Question: I want to convert my b&w image(.png) to binary array(black is 1 white is 0). I have written some code, but it's not working. Error says: argument 2 to map() must support iteration.
Here is my code:
'''
from PIL import Image
from resizeimage import resizeimage
import sys
def threshold(col):
s = sum(col)
return int(s > 255 * 3 // 2)
img = Image.open("filename.png")
ratio = float((img.size[1]) / (img.size[0]))
img = resizeimage.resize_cover(img, [100, int(ratio * 100)])
pixels = img.getdata()
binary = list(map(threshold, img))
array2d = [binary[i * img.size[0] : (i+1) * img.size[0]] for i in range(img.size[1])]
print('
'.join(''.join(map(str, line)) for line in array2d))
'''
Here is the image:

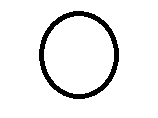
Answer: You need to convert your image to grayscale first, since PIL opens it as RGB. Then, invert the 0 & 255 values. Then, you can convert the non-zero values to 1. Here's one way:
'''
from PIL import Image
import numpy as np
img = Image.open('bw_circle.png').convert('L')
np_img = np.array(img)
np_img = ~np_img # invert B&W
np_img[np_img > 0] = 1
'''
And an alternative way using PIL for the inversion:
'''
from PIL import Image, ImageOps
import numpy as np
img = Image.open('bw_circle.png').convert('L')
img_inverted = ImageOps.invert(img)
np_img = np.array(img_inverted)
np_img[np_img > 0] = 1
'''